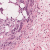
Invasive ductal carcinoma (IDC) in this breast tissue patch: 1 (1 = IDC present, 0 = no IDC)